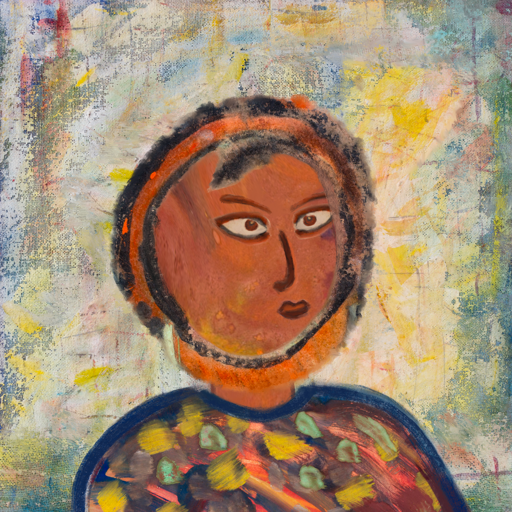
Background: Irani, Head And Neck Side: Mother_And_Son_Son, Face Side: Roy_Bahadur, Bust: Mother_And_Son_Mother, Hair Side: Childish, Head Accessory: Blank, Second Necklace: Blank, Necklace: Blank, Baby: Blank